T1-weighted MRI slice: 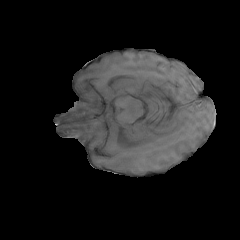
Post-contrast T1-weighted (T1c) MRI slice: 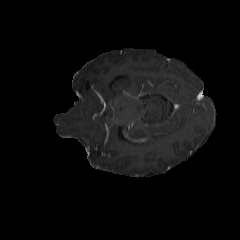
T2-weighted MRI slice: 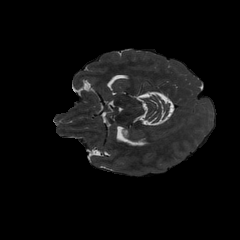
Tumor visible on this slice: no